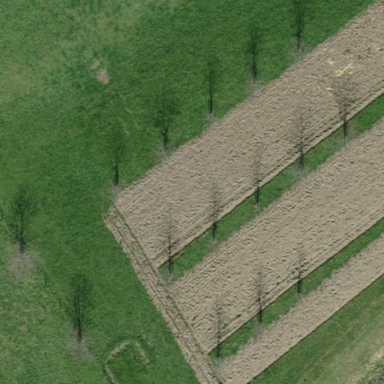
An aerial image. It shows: Orchard.